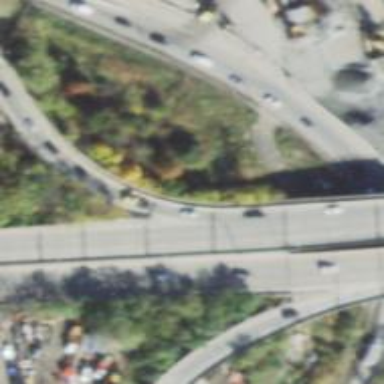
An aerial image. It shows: Primary_link highway crossing bridge.